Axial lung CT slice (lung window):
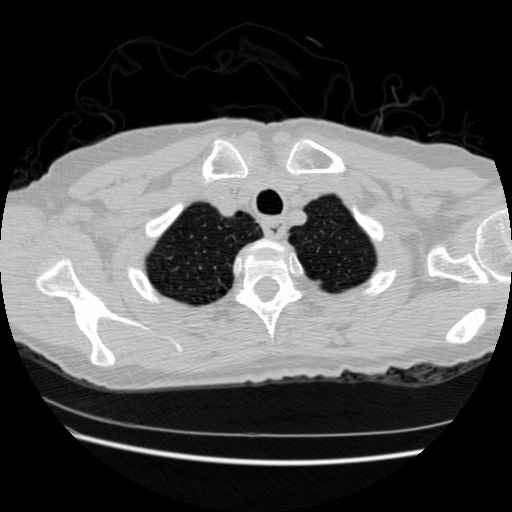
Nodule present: no